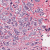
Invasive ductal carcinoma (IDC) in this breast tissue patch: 1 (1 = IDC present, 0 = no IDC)